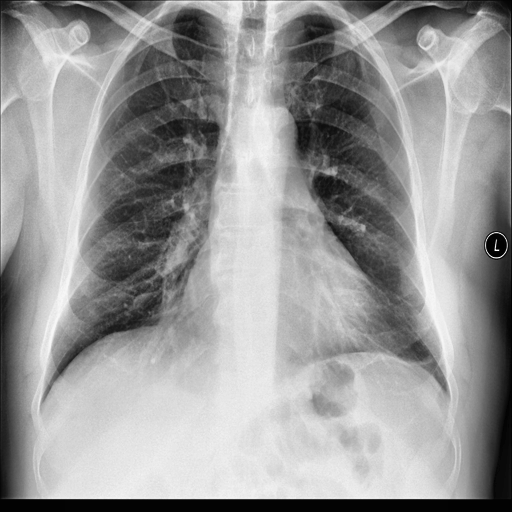
Finding: NORMAL